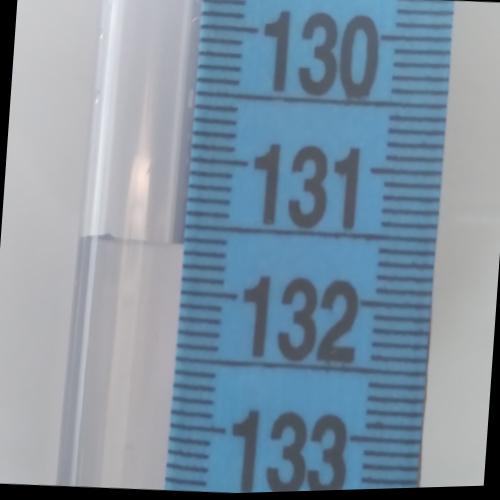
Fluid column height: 131.6 cm